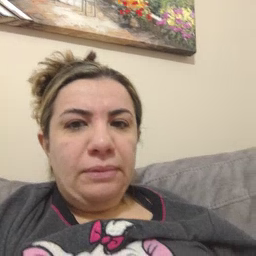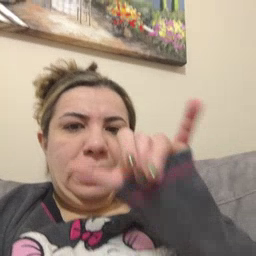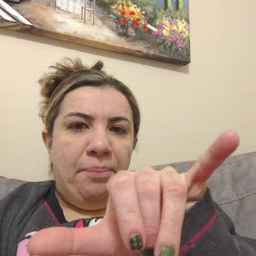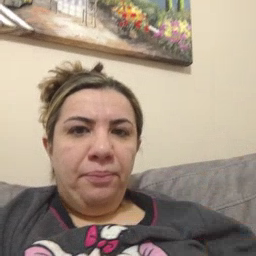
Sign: stay